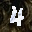
Label: 4